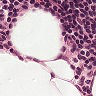
Metastatic tissue present: no